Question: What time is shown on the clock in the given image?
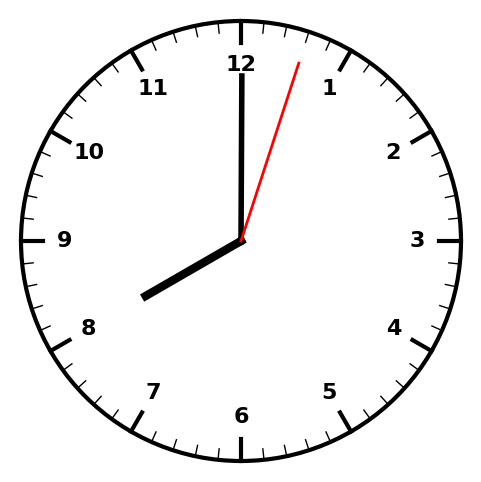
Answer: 08:00:03